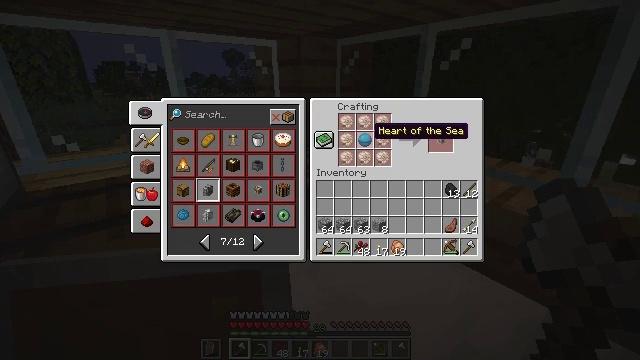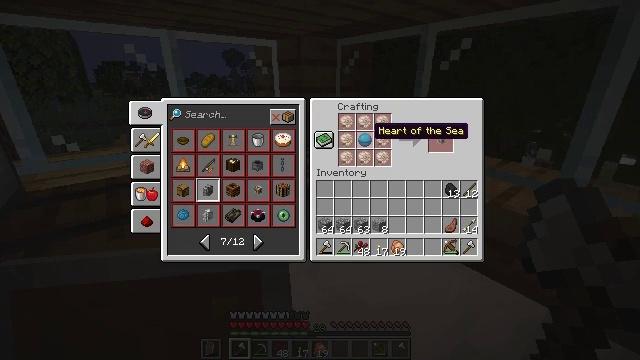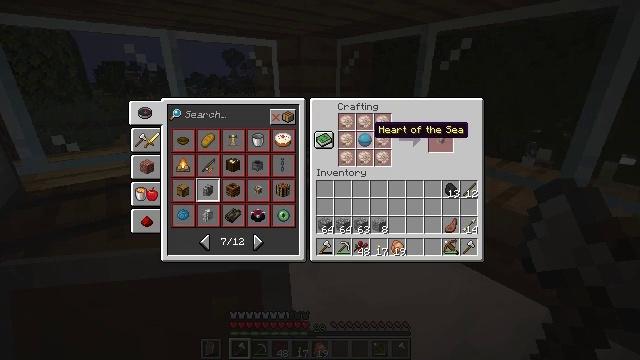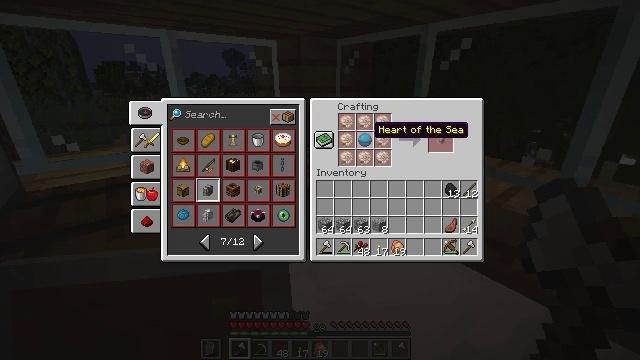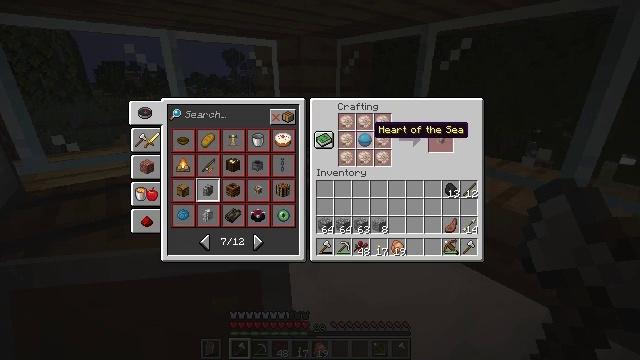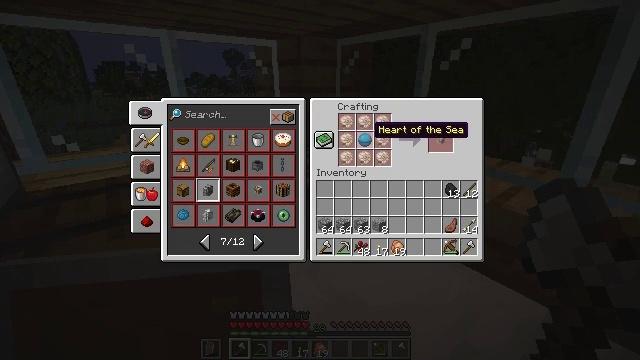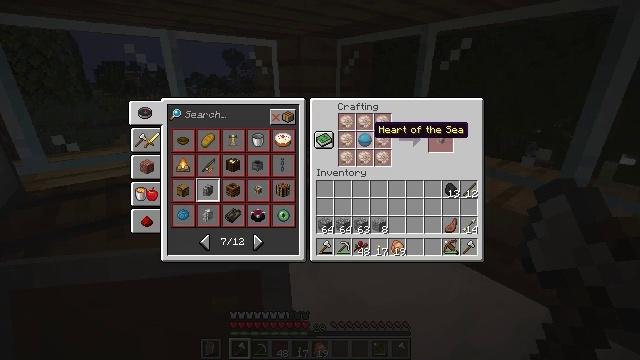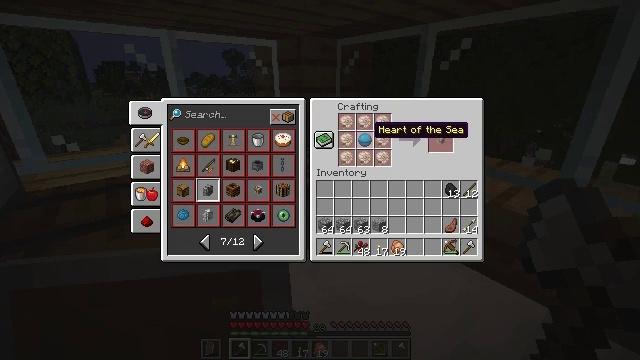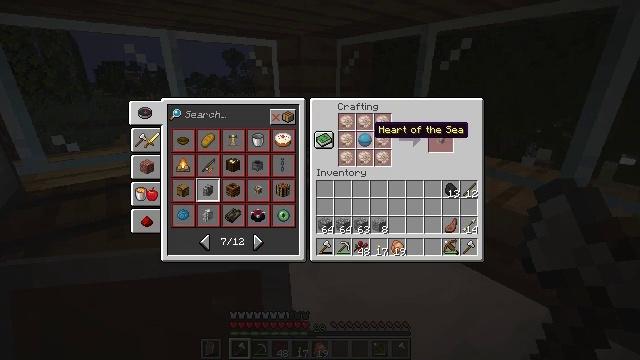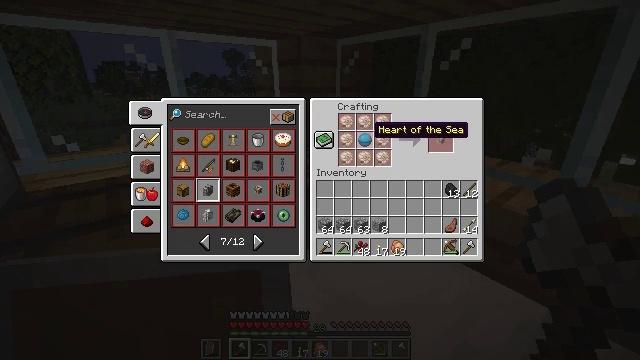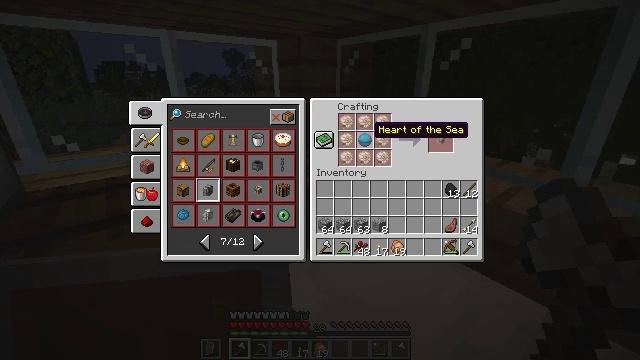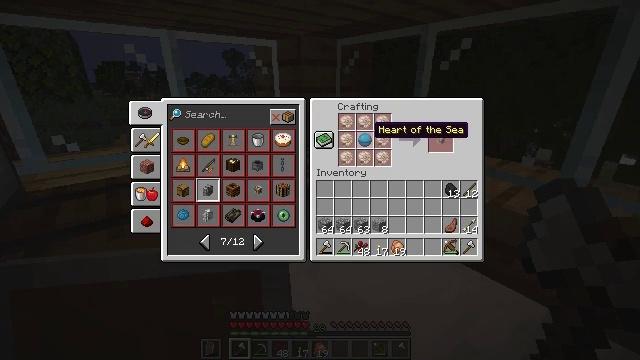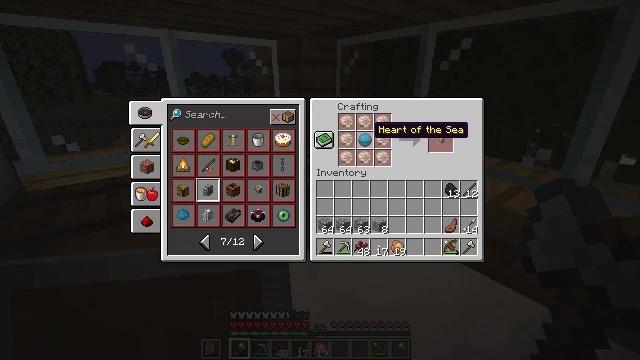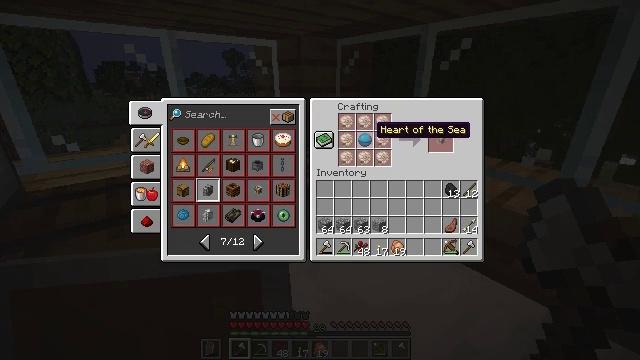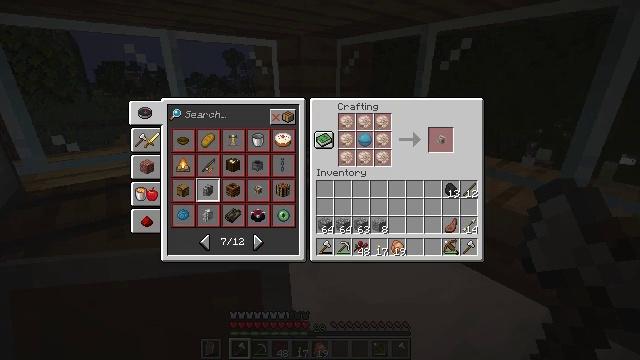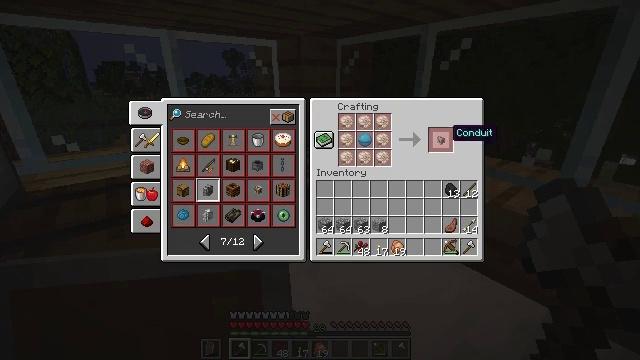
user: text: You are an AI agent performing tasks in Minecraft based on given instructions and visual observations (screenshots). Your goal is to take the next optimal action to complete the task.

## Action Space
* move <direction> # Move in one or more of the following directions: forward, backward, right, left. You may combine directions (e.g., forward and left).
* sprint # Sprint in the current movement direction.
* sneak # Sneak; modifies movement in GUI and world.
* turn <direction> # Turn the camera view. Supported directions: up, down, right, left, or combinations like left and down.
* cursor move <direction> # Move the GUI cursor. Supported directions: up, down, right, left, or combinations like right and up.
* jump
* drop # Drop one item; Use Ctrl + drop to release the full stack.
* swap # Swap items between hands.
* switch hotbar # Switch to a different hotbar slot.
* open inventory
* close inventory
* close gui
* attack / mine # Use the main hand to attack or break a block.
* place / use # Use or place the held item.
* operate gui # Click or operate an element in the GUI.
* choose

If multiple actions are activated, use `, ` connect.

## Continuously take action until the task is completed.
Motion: motion action
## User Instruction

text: Create an ender eye with blaze powder and ender pearl.
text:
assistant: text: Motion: no_op
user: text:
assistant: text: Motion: no_op
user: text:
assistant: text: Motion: no_op
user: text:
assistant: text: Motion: no_op
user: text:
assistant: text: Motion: no_op
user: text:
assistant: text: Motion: no_op
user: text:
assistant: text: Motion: no_op
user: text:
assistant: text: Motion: no_op
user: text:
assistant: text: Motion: no_op
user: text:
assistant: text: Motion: no_op
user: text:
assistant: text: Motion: no_op
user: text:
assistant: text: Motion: no_op
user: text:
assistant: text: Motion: no_op
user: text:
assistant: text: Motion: cursor move right
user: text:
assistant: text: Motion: cursor move right
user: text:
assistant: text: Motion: cursor move right
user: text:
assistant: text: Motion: no_op
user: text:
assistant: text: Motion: no_op
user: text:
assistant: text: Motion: no_op
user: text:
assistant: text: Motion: no_op
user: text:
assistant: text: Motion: no_op
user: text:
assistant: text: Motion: no_op
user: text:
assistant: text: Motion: no_op
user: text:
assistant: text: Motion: no_op
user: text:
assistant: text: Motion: cursor move left
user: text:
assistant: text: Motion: cursor move left and down
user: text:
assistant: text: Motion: cursor move left and down
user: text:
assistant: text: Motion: cursor move left
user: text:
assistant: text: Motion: no_op
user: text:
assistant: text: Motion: no_op